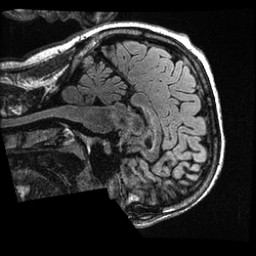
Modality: T1w
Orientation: sagittal
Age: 21
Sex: male